Question: I'm trying to float a div over another one but in the center (width).
EDIT: I want the container div to be over the top div and centered.
Current CSS:
'''
body {
background-color: #FFF;
margin: auto;
}
#top {
background-color: #F2F2F2;
border-bottom: 1px solid #CCC;
height: 150px;
position: relative;
}
#container {
background-color: #FFF;
border: 1px solid #CCC;
width: 920px;
height:300px;
position: absolute;
top:0;
right:auto;
}
'''
This is what i get:

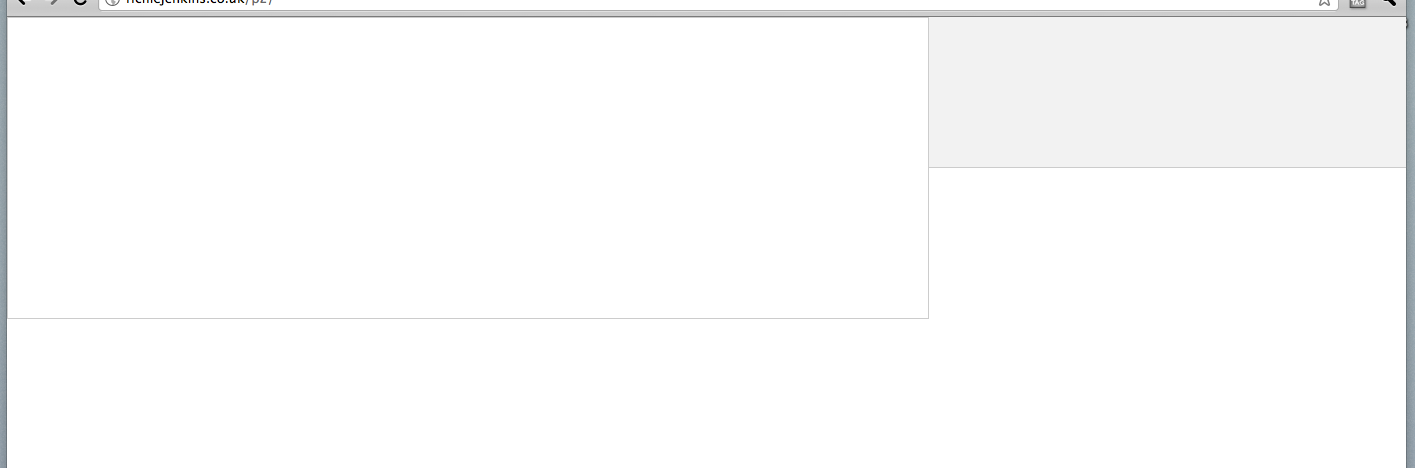
Answer: set left:50%
and margin-left:-460px (half the width of the div)